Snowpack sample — Snodgrass Mountain, Crested Butte, Colorado (2/4/25, 12:06 PM MST)
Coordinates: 38.923, -106.968
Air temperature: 35 °F
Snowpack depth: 80 cm
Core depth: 70 cm
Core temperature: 32 °F
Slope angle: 14°, slope face: 78°
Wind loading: low
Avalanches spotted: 0
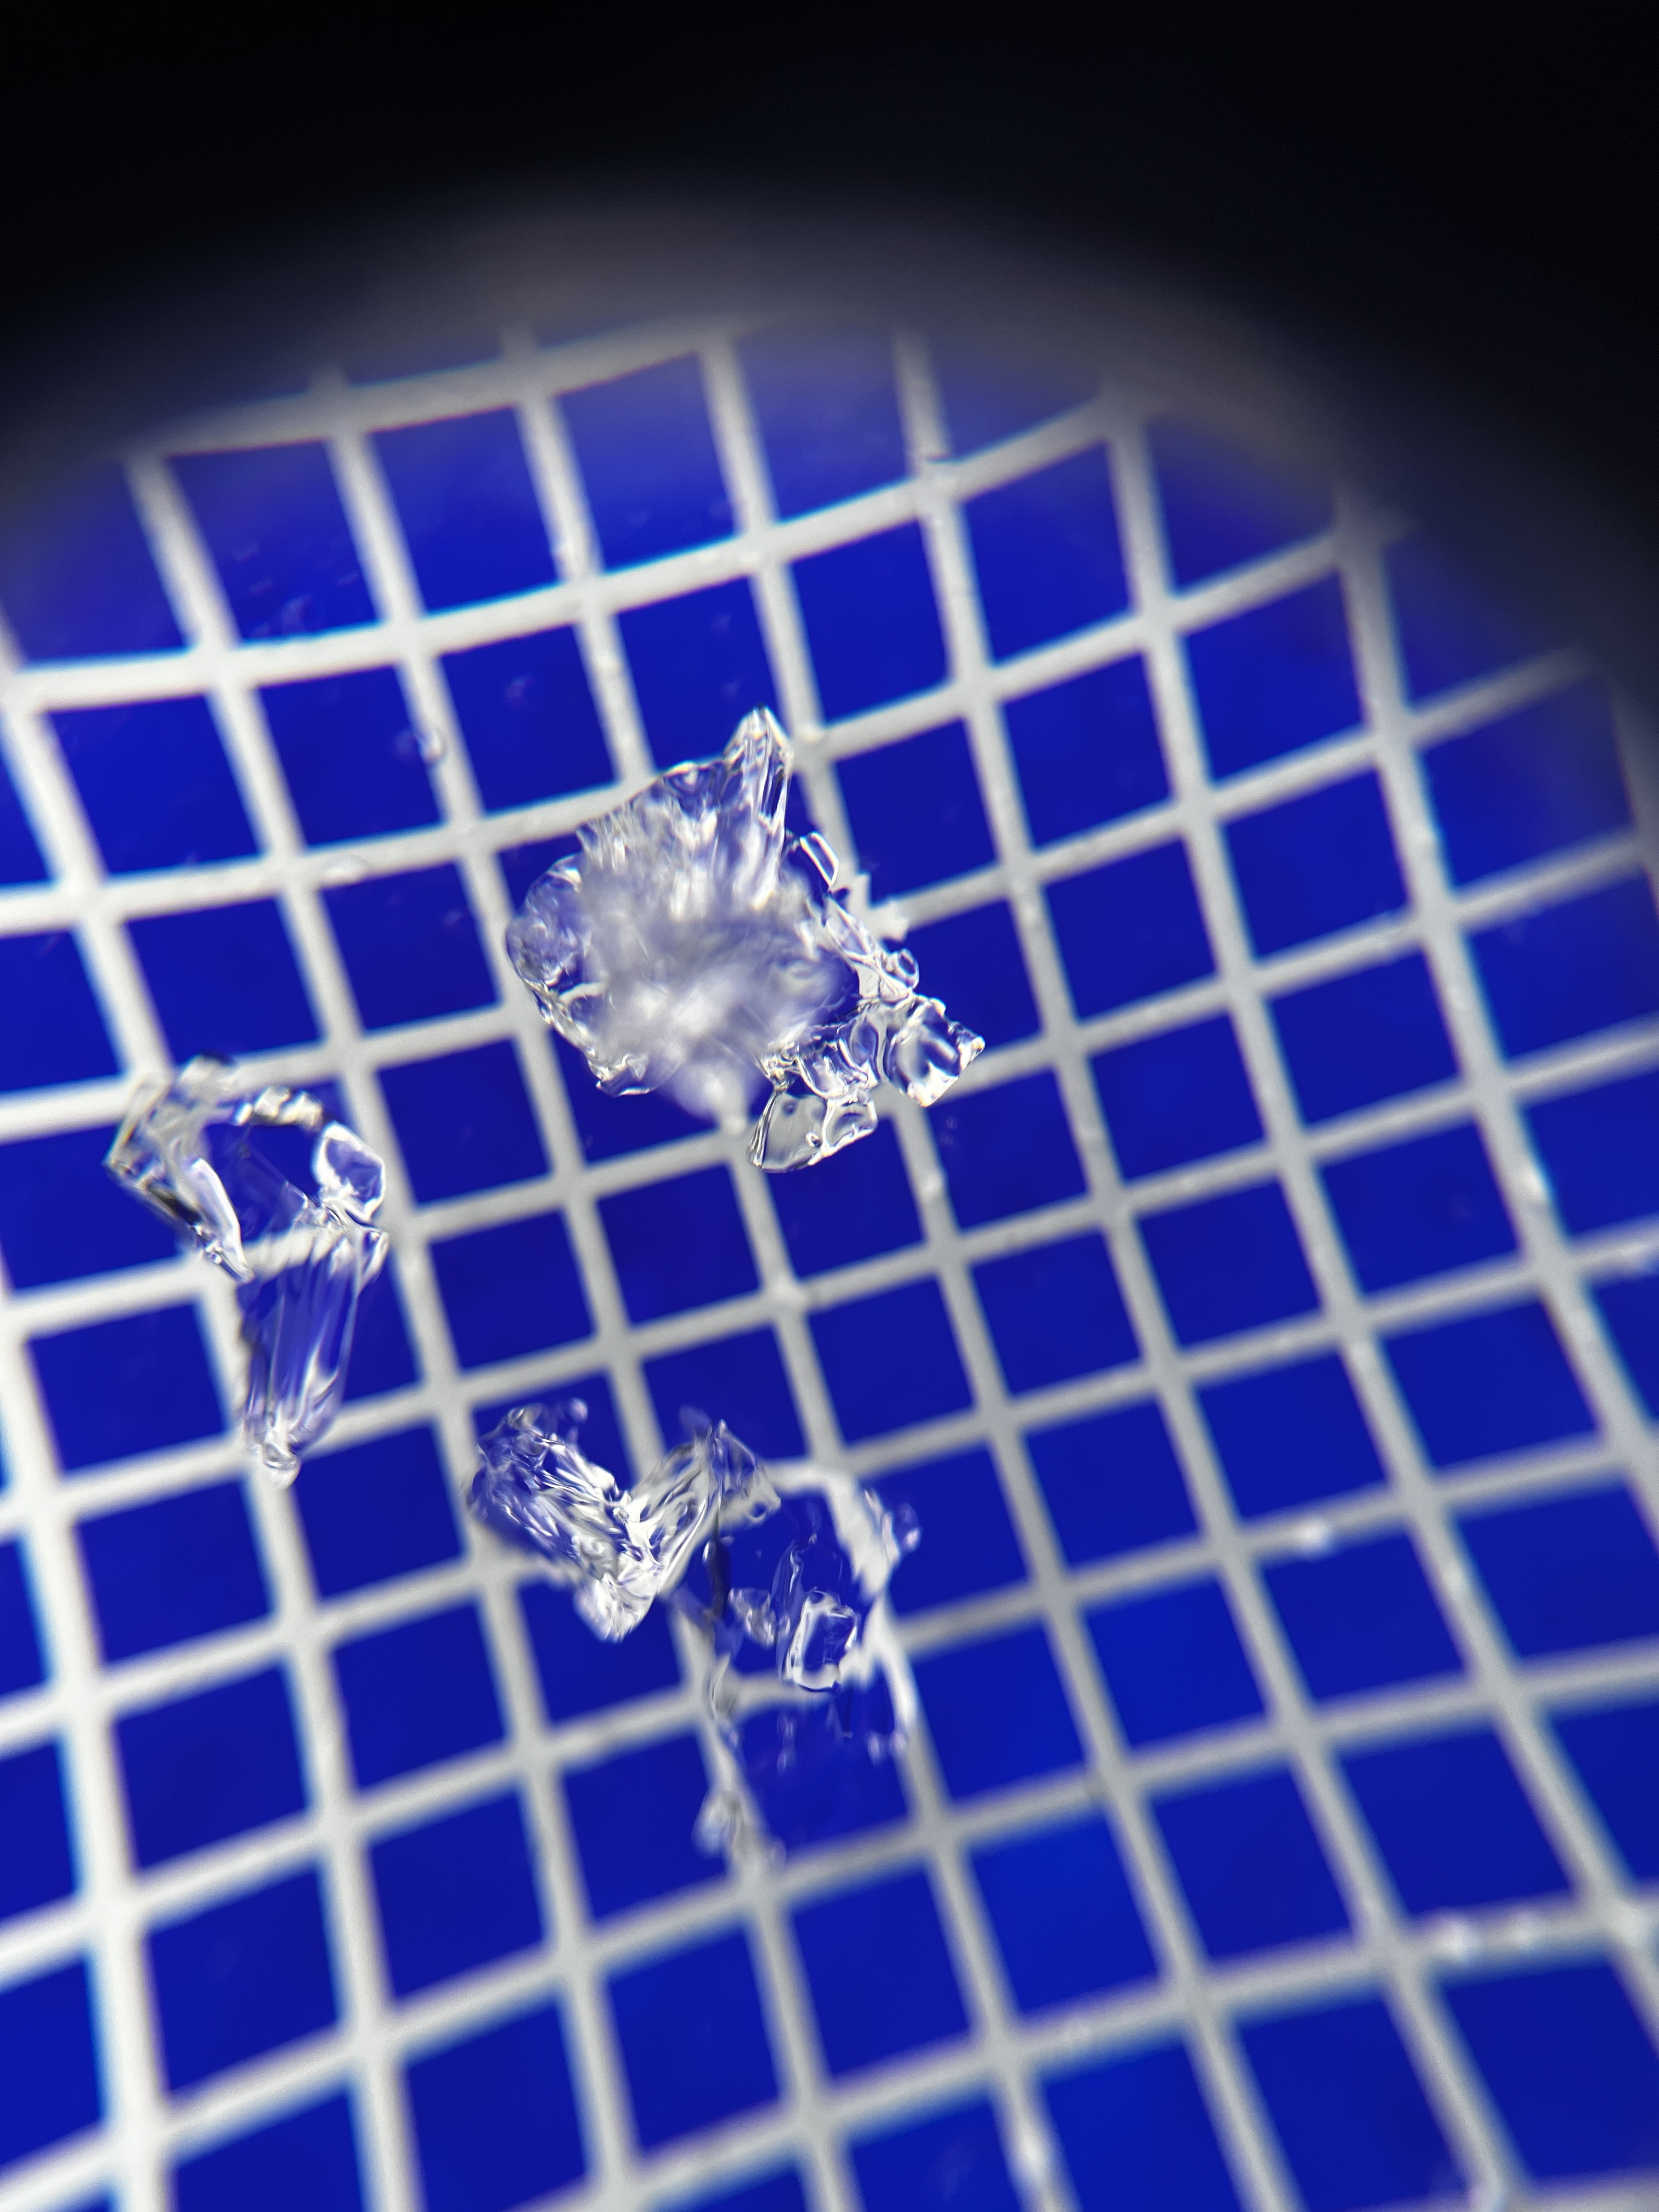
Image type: magnified_profile
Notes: No avalanches nearby, unusually warm weather for the last month reported by residents, Collected 25 yards from treeline